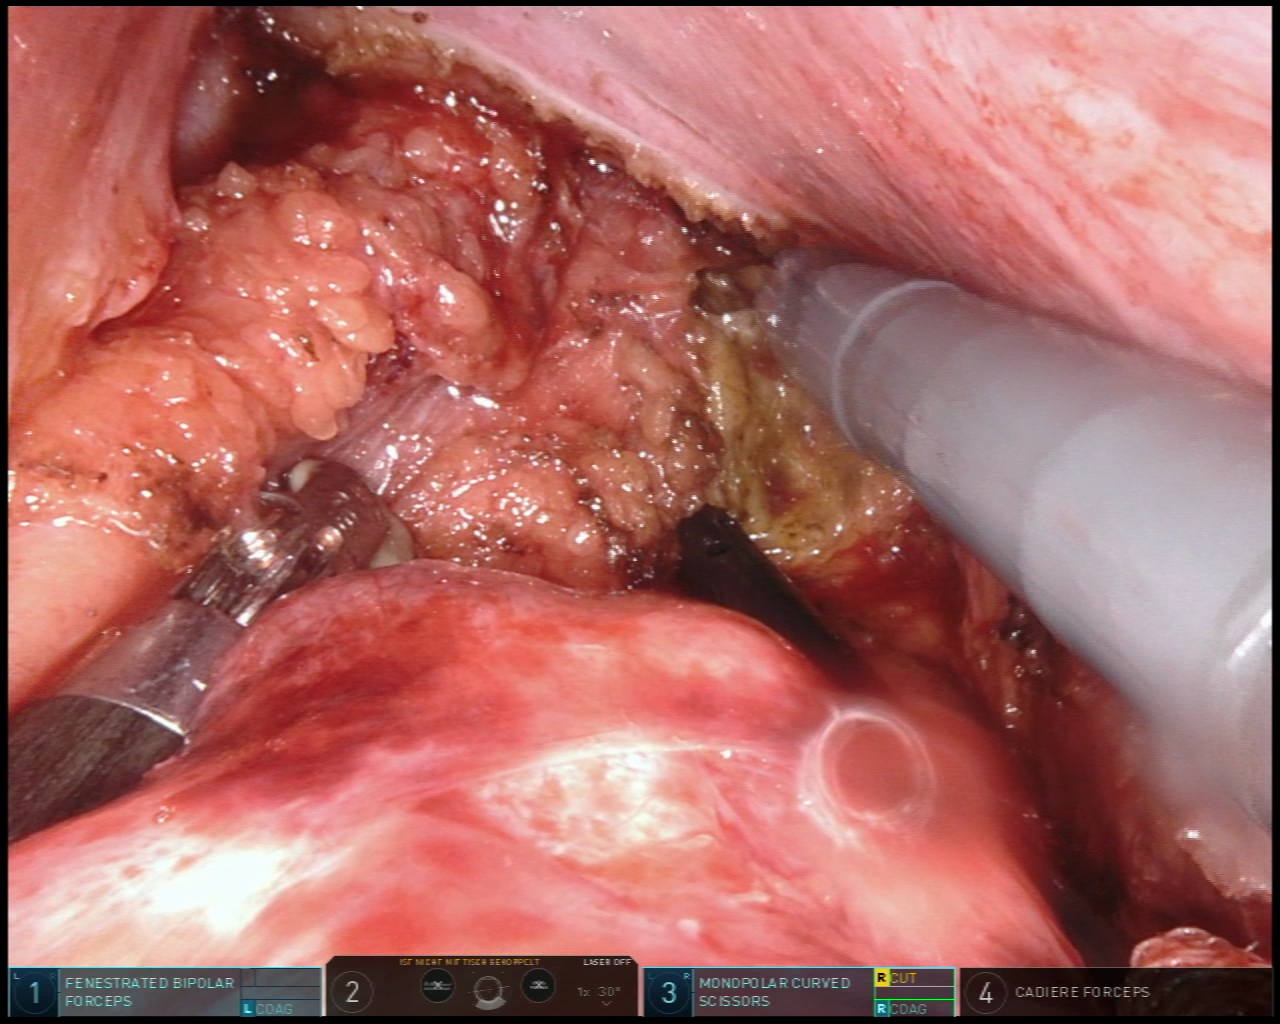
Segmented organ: vesicular_glands
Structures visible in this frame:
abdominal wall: no
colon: no
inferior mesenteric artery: no
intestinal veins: no
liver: no
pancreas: no
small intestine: no
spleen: no
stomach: no
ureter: no
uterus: no
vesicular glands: yes